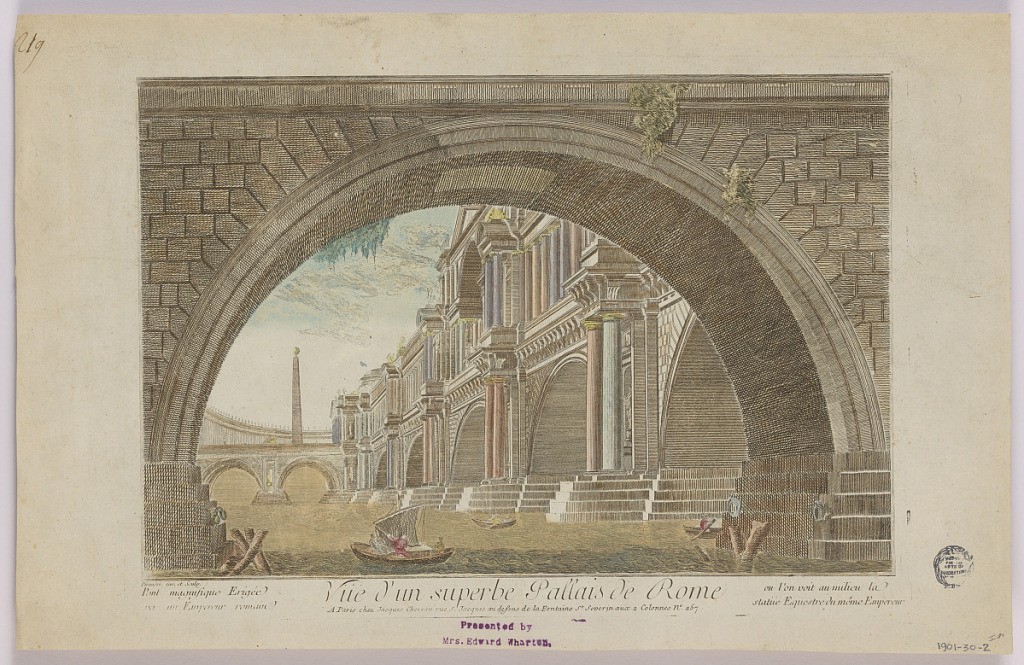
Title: Peep-show, Vue d'un Superbe Pallais de Rome
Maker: Giovanni Battista Piranesi, Italian, 1720–1778
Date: ca. 1750
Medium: Engraving in ink and washes of water-color on paper, mounted on scrapbook page
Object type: Print
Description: Peep-show print